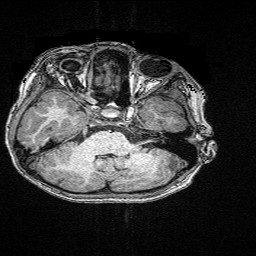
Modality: T1w
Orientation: coronal